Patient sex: M
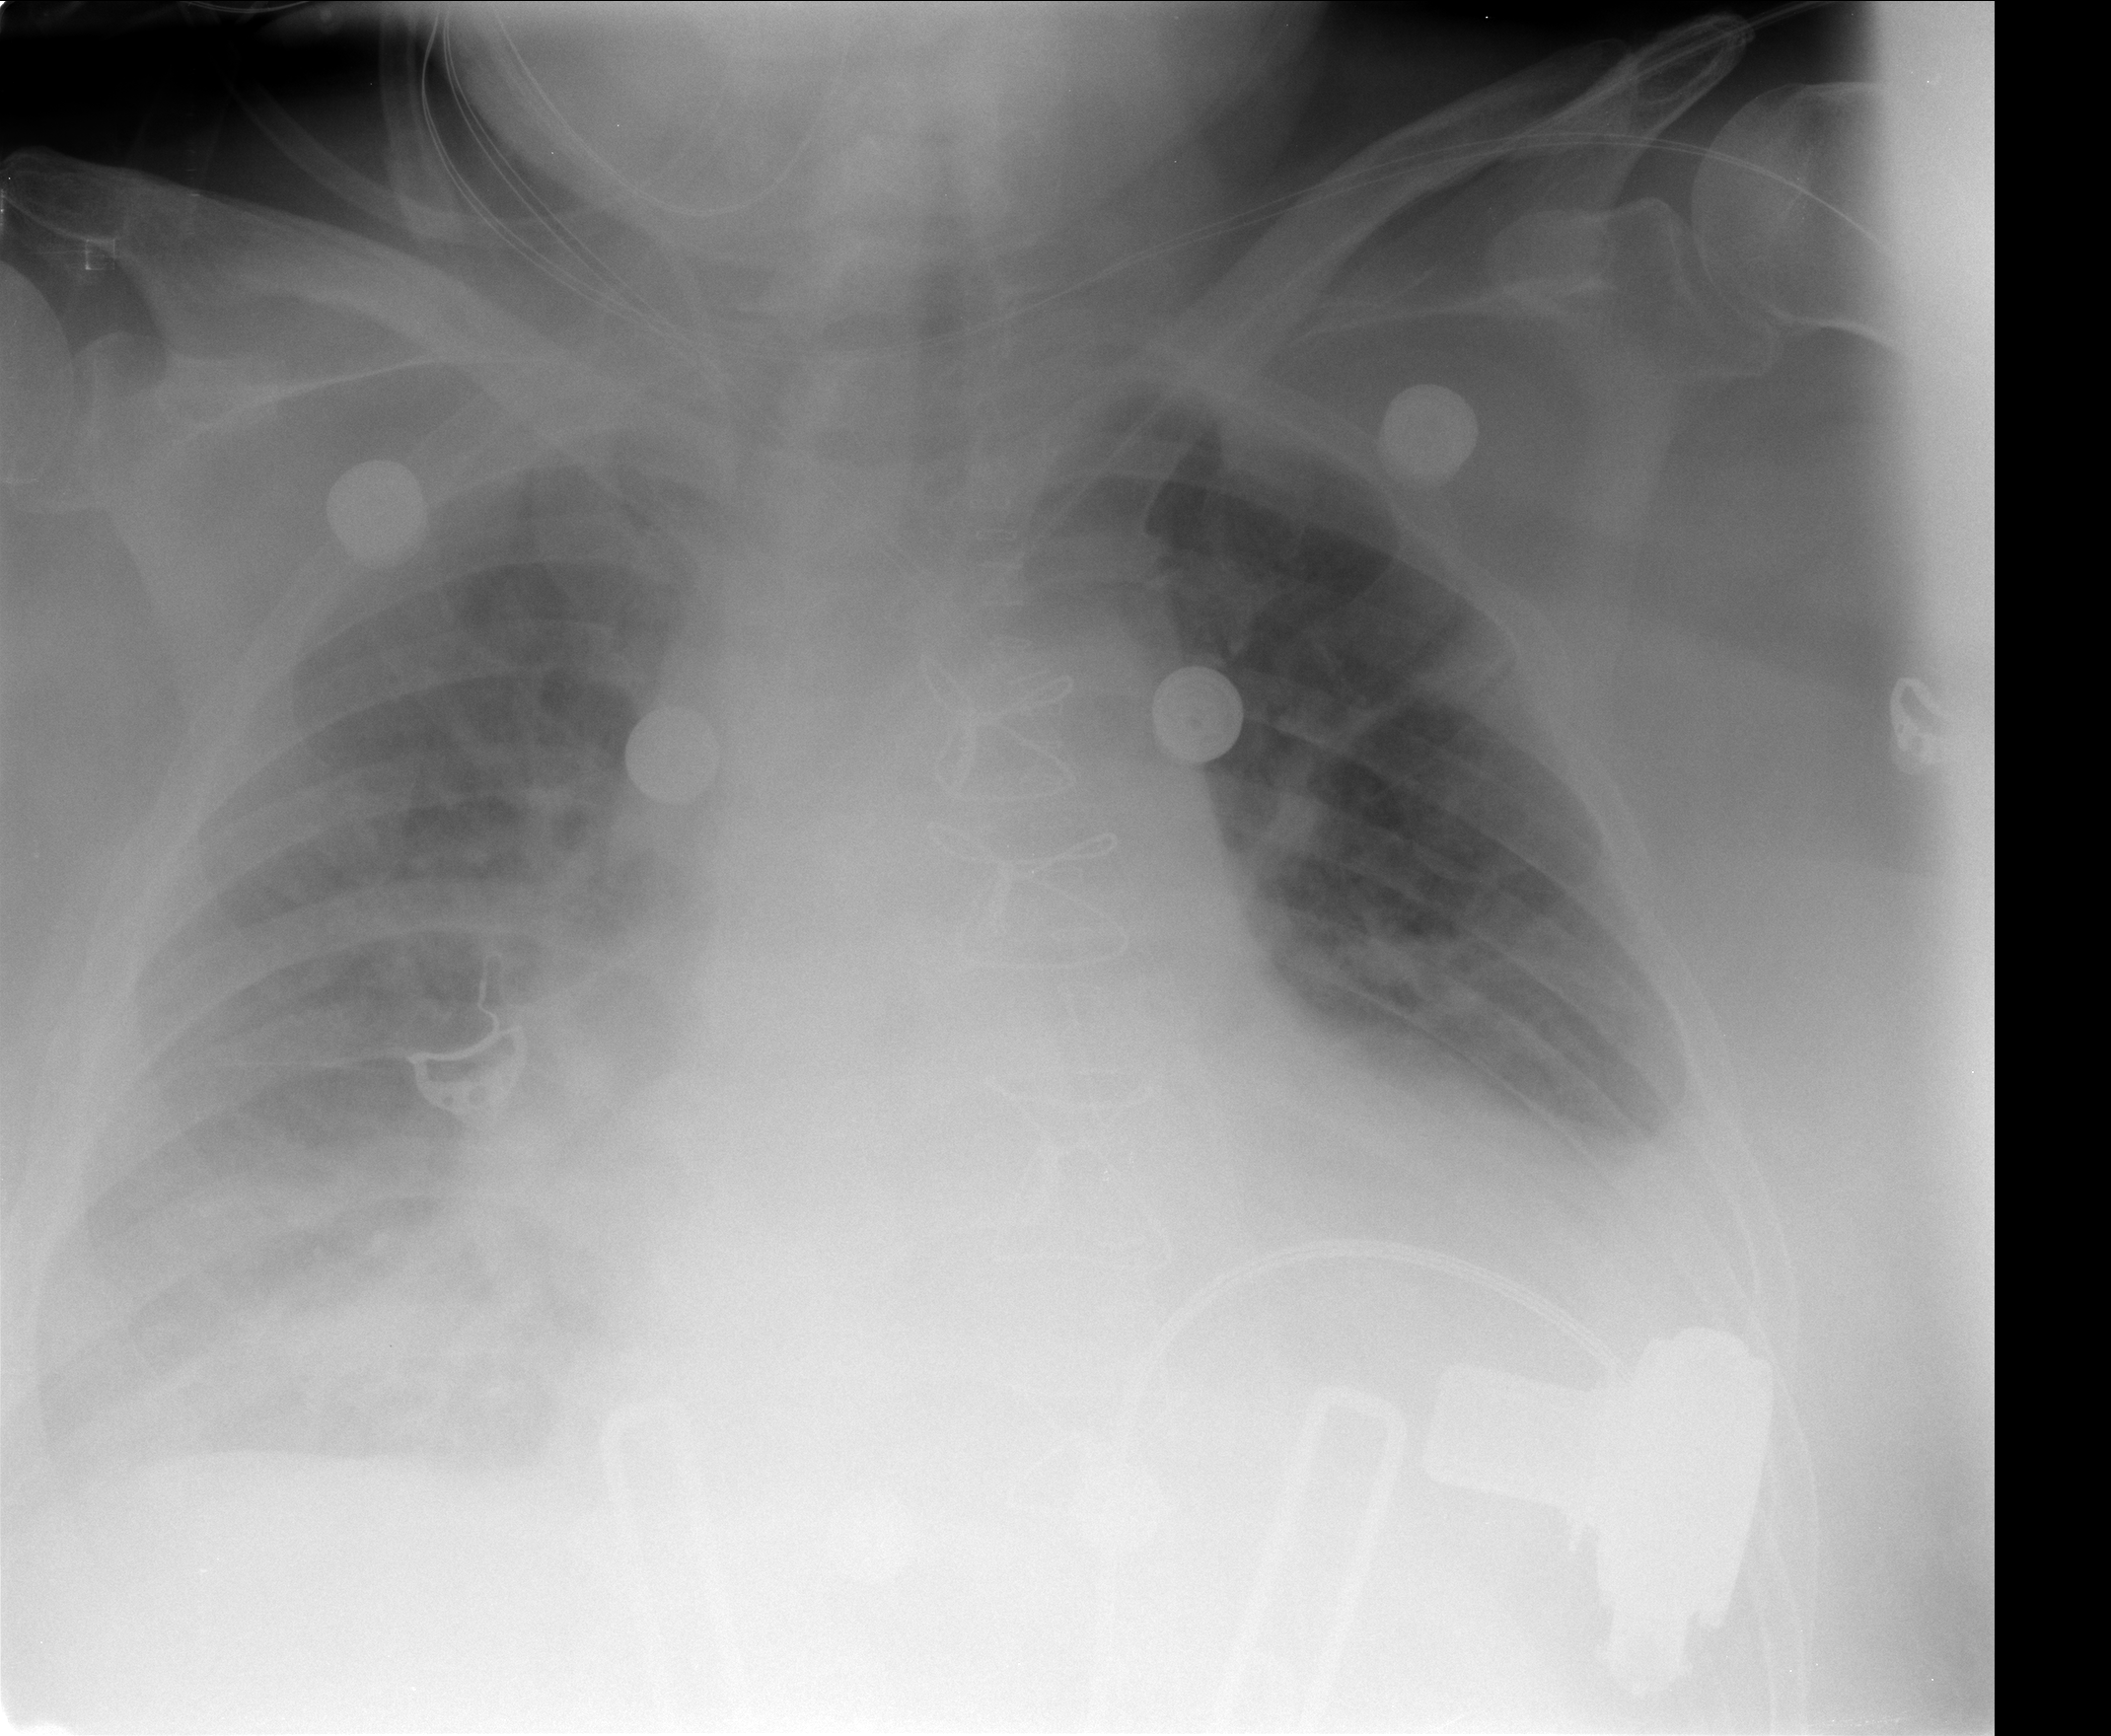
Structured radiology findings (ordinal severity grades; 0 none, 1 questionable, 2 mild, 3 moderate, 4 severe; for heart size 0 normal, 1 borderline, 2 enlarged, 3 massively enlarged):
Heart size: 2
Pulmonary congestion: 3
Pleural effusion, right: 2
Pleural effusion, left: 2
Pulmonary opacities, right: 1
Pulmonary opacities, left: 1
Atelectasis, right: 2
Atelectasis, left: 2